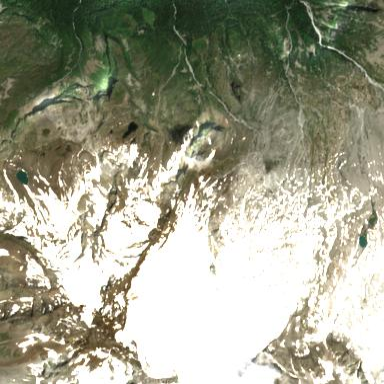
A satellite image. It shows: Majestic glacier in the distance.